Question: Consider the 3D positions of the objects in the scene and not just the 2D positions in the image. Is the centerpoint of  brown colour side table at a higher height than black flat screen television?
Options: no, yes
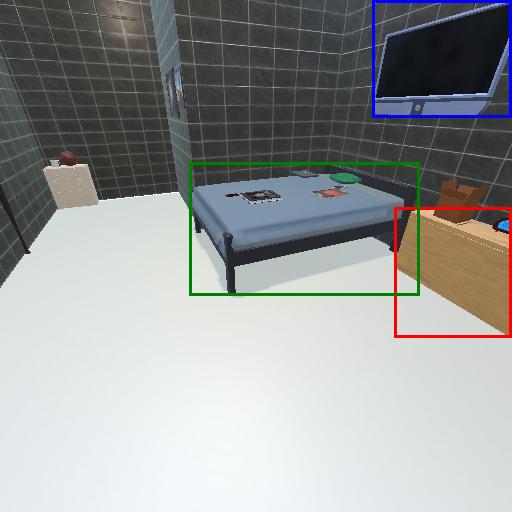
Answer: no